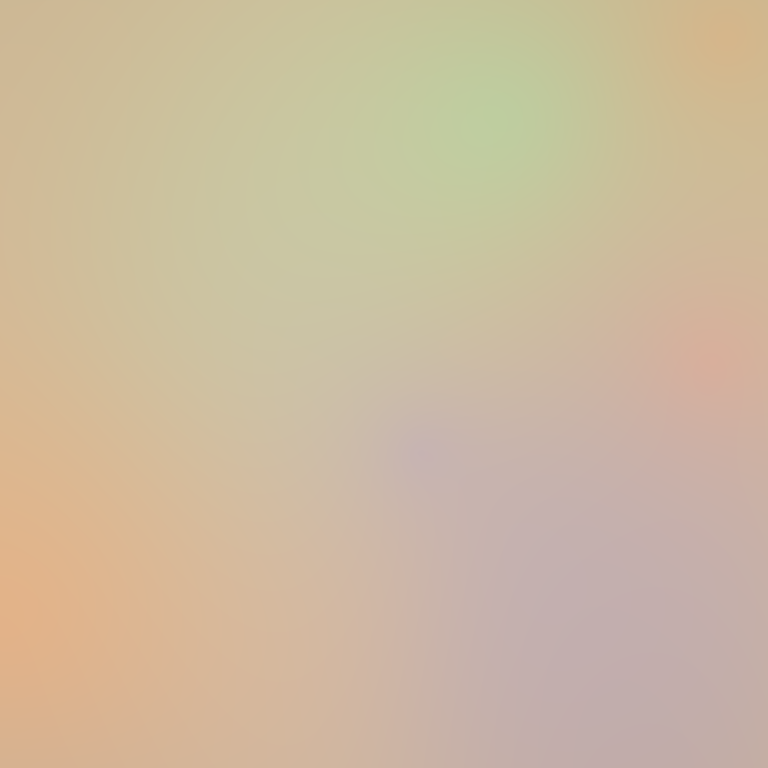
Abstract light effect, smooth gradient from soft beige to gentle lavender, serene atmosphere, diffuse glow, no room, no furniture, no objects.